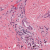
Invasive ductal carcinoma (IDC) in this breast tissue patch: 1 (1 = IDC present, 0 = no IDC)